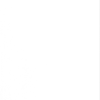
Label: dusty